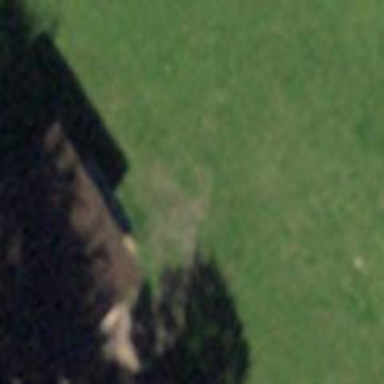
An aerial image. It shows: Barn.